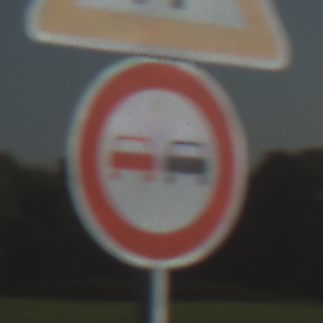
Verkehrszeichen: Ueberholverbot
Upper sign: EinseitigVerengteFahrbahnLinks
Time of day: MorningAfternoon
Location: Outdoor (Nature)
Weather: Clear
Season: NotSpecified
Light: Natural